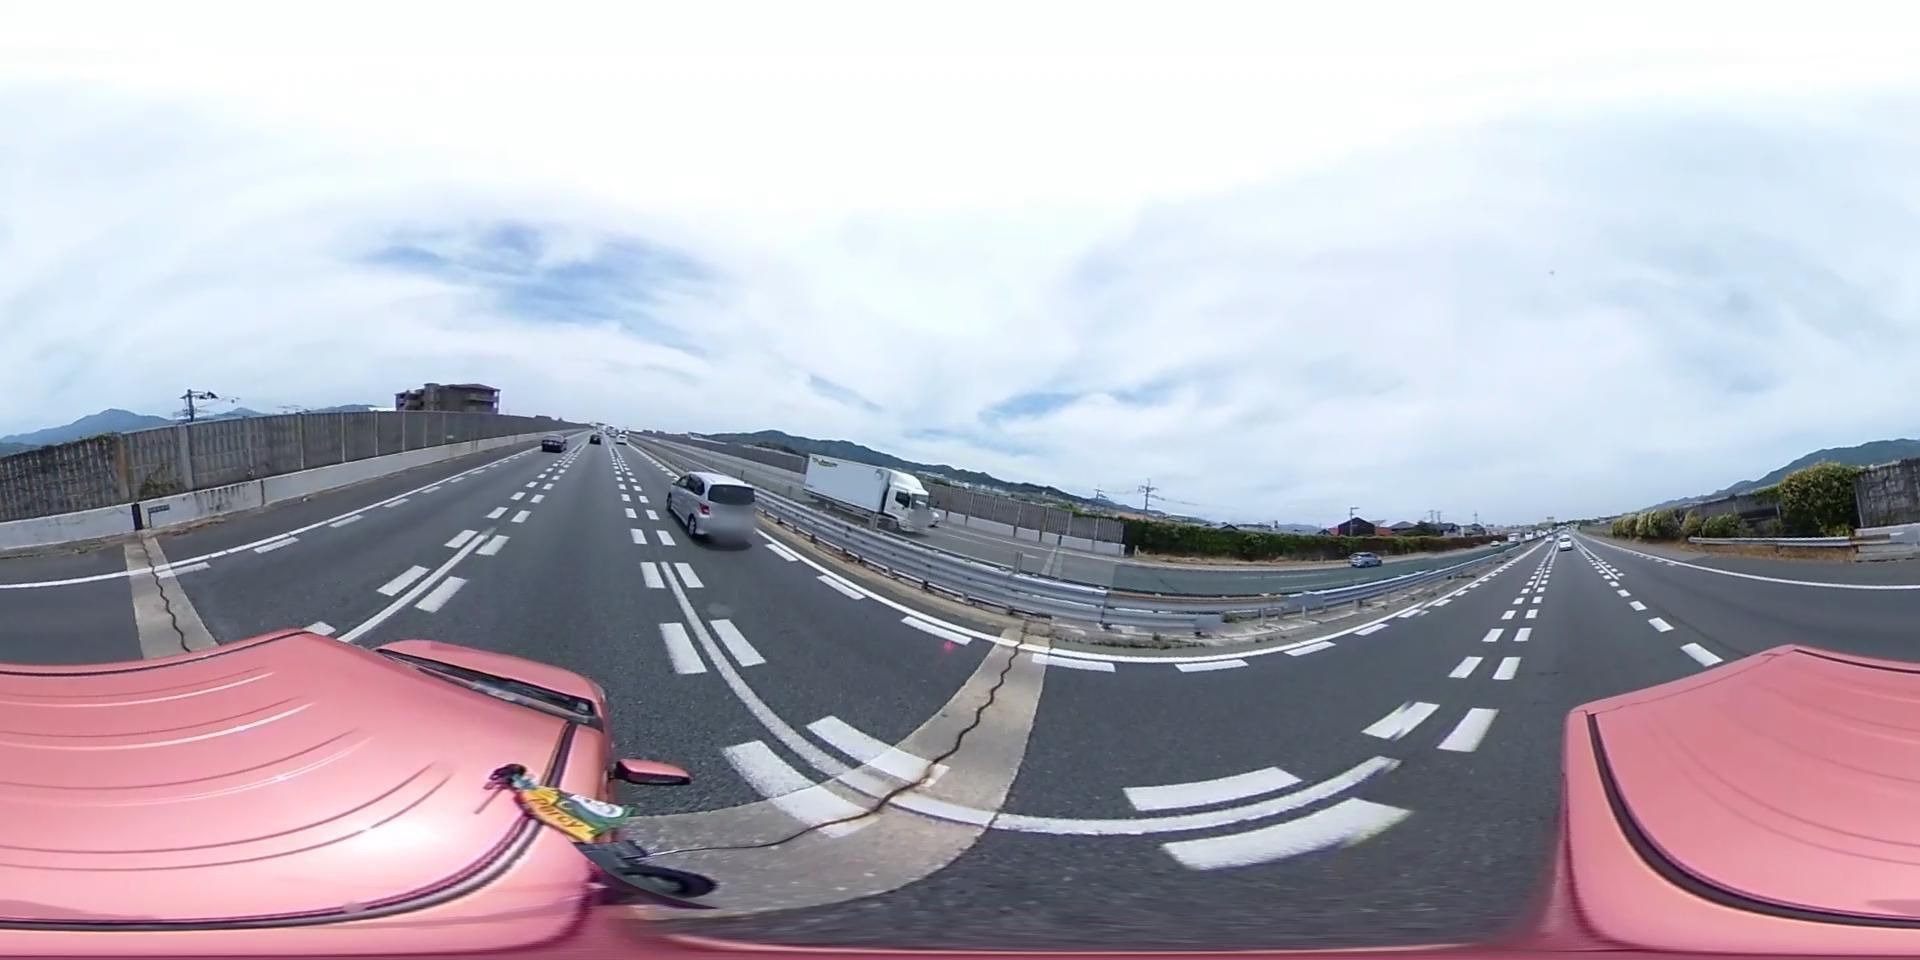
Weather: cloudy
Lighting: day
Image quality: slightly poor
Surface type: cycling surface
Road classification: unclassified, tertiary
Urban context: urban centre
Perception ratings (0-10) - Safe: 0.47, Lively: 2.56, Beautiful: 6.46, Boring: 3.86, Depressing: 5.19, Wealthy: 2.18